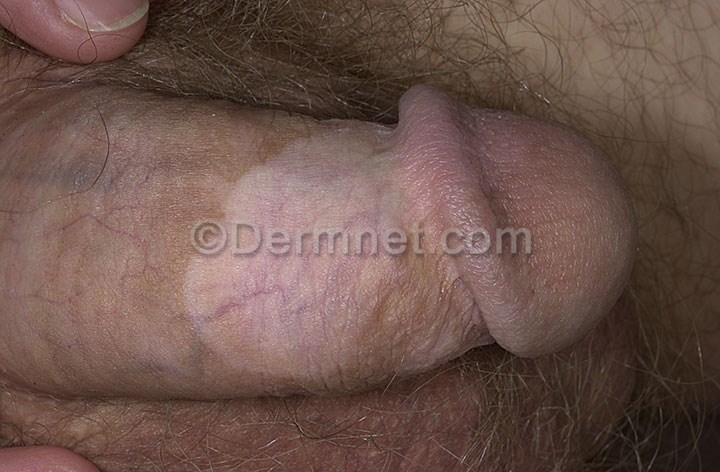
Disease: Light Diseases and Disorders of Pigmentation